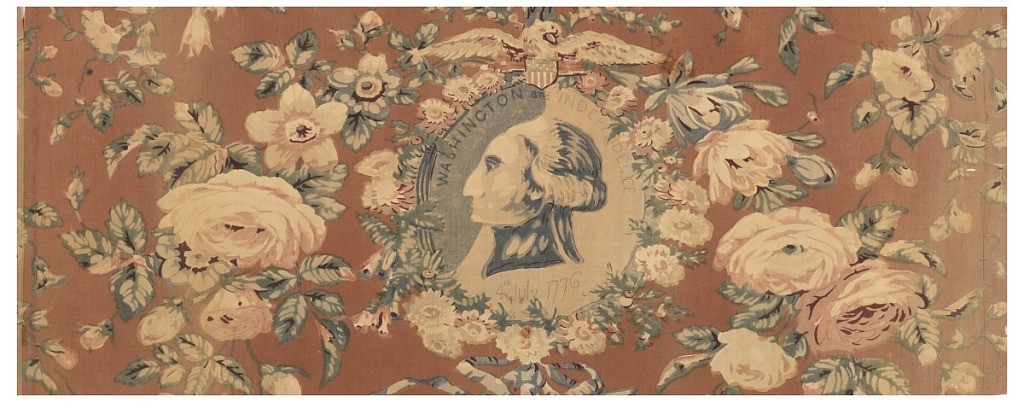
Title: Textile
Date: ca. 1851
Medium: cotton Technique: printed by engraved roller on plain weave
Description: Central medallion of the head of George Washington framed by flowers and garlands. Dark, murky colors typical of mid-nineteenth-century designs. Text inside medallion reads: "Washington and Independence" and "4th July 1776."